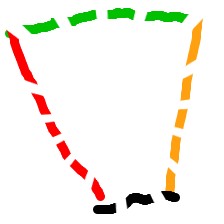
Shape: trapezoid